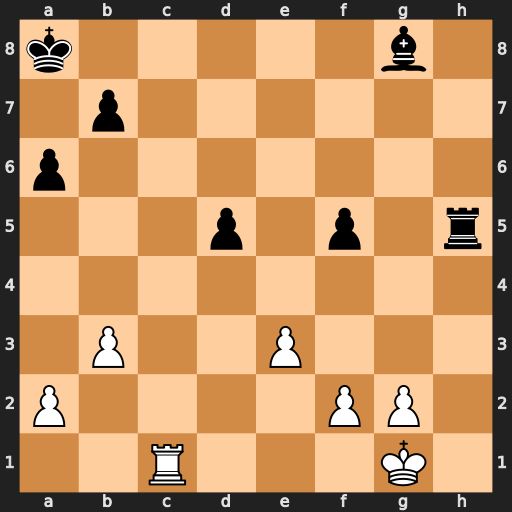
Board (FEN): k5b1/1p6/p7/3p1p1r/8/1P2P3/P4PP1/2R3K1
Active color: w
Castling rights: -
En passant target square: -
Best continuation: Rc8+ Ka7 Rxg8